Question: My CollapsingToolbarLayout is not working accurate enough. Image 1 shows the initial state and image 2 the one, when I was scrolling down a little. The transition happens too early and it will end up in a (in this case) pink blank space. The same happens when scrolling up again.
Any way to fix that?
My layout:
'''
<android.support.design.widget.AppBarLayout
android:id="@+id/appbar"
android:layout_width="match_parent"
android:layout_height="@dimen/activity_main_cover_height"
android:theme="@style/ThemeOverlay.AppCompat.Dark.ActionBar">
<android.support.design.widget.CollapsingToolbarLayout
android:id="@+id/collapsing_toolbar"
android:layout_width="match_parent"
android:layout_height="match_parent"
app:contentScrim="?attr/colorPrimary"
app:layout_scrollFlags="scroll|exitUntilCollapsed">
<RelativeLayout
android:layout_width="match_parent"
android:layout_height="wrap_content">
<ImageView
android:id="@+id/backdrop"
android:layout_width="match_parent"
android:layout_height="wrap_content"
android:scaleType="centerCrop"
app:layout_collapseMode="parallax" />
<LinearLayout
android:layout_width="match_parent"
android:layout_height="wrap_content"
android:layout_alignParentBottom="true"
android:background="@color/transparent_background_dark"
android:orientation="vertical"
android:paddingLeft="@dimen/box_headline_padding"
android:paddingStart="@dimen/box_headline_padding">
<!-- ... -->
</LinearLayout>
</RelativeLayout>
<android.support.v7.widget.Toolbar
android:id="@+id/toolbar"
android:layout_width="match_parent"
android:layout_height="?attr/actionBarSize"
app:layout_collapseMode="pin"
app:popupTheme="@style/ThemeOverlay.AppCompat.Light" />
</android.support.design.widget.CollapsingToolbarLayout>
</android.support.design.widget.AppBarLayout>
<android.support.v4.widget.NestedScrollView
android:layout_width="match_parent"
android:layout_height="match_parent"
android:paddingBottom="0dp"
app:layout_behavior="@string/appbar_scrolling_view_behavior">
<!-- ... -->
</android.support.v4.widget.NestedScrollView>
'''

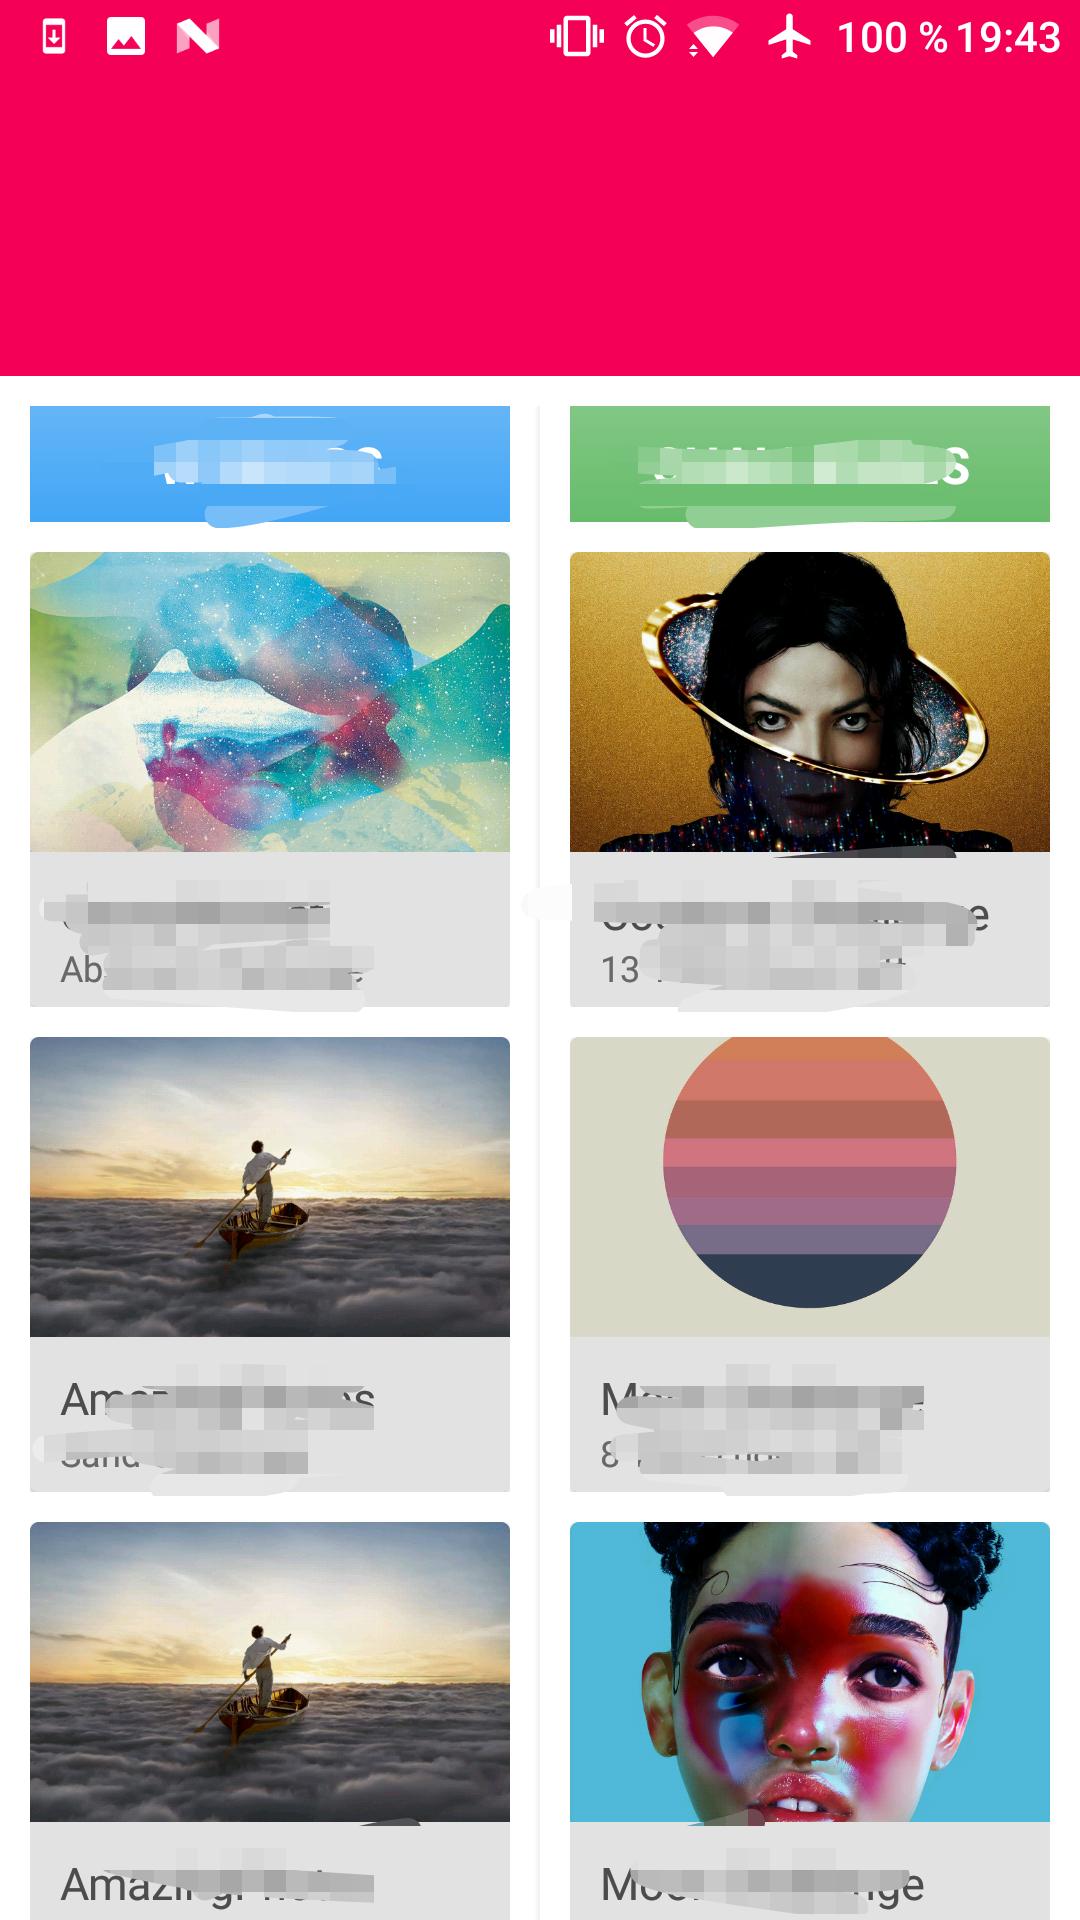
Answer: Thanks to <URL> comes I figured out the correct parameter 'app:scrimVisibleHeightTrigger'
In the end I combined both
'''
app:scrimAnimationDuration="300"
app:scrimVisibleHeightTrigger="60dp"
'''